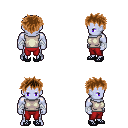
a pixel art fantasy rpg character, male body template, dark elf, purple skin, white sleeveless shirt, red pants, brown bedhead hairstyle, white cloth bandages, ghillies, four views (front, back, left, right), 2x2 character sprite sheet, small pixel art, hard edges, no anti-aliasing